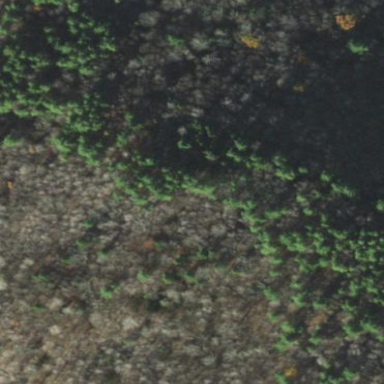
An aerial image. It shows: Woodland with evergreen needle-leaved trees.